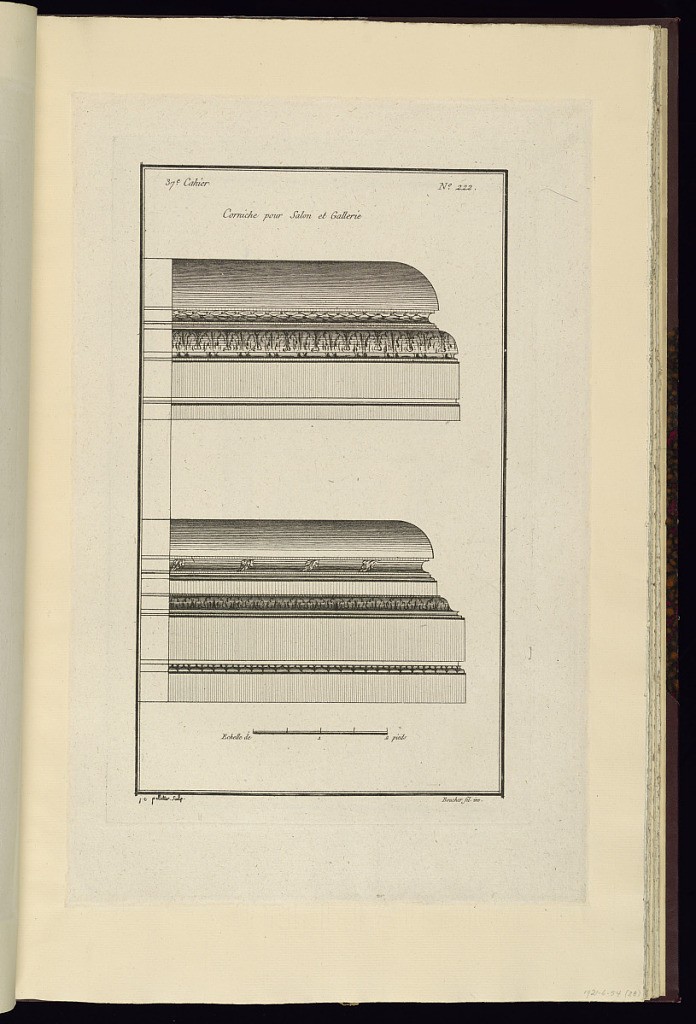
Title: Corniche pour Salon et Gallerie
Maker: Juste-François Boucher, French, 1736 – 1782
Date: ca. 1775
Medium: Engraving on off white laid paper
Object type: Print
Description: Two designs for cornices decorated with bands of ornament motifs including bound leaf, acanthus leaves, bead and bar course, bound rod, and lamb tongue. The plate is signed,